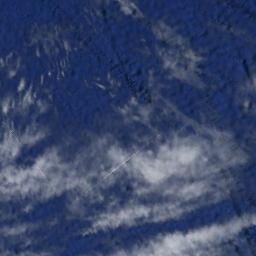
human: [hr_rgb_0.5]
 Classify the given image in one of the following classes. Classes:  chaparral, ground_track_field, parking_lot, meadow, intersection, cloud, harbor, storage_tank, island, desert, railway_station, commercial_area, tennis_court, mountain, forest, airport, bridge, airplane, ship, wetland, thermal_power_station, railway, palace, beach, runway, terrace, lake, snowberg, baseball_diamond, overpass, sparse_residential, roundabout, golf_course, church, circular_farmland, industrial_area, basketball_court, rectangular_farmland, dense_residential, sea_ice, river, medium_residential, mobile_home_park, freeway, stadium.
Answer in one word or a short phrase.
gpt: cloud